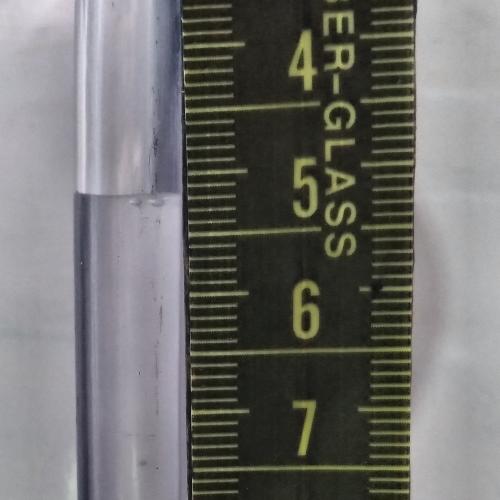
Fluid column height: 5.2 cm